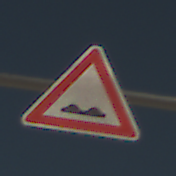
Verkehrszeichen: UnebeneFahrbahn
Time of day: Midday
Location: Outdoor (Beach)
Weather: PartlyCloudy
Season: NotSpecified
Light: Natural